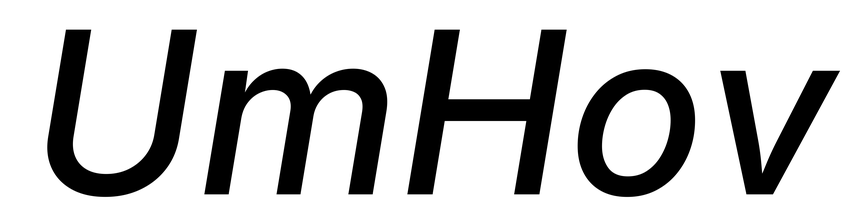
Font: Inter-Italic_Medium_Italic